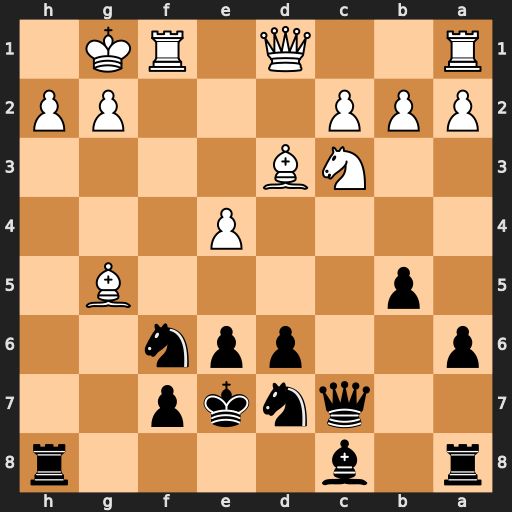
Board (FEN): r1b4r/2qnkp2/p2ppn2/1p4B1/4P3/2NB4/PPP3PP/R2Q1RK1
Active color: b
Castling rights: -
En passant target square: -
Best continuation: Qc5+ Rf2 Qxg5